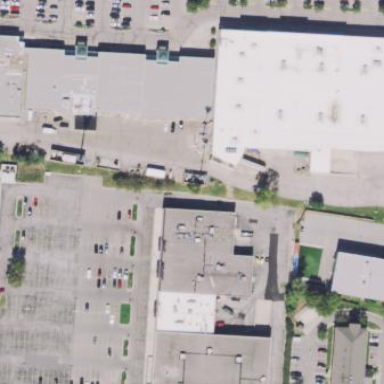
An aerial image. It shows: Building.